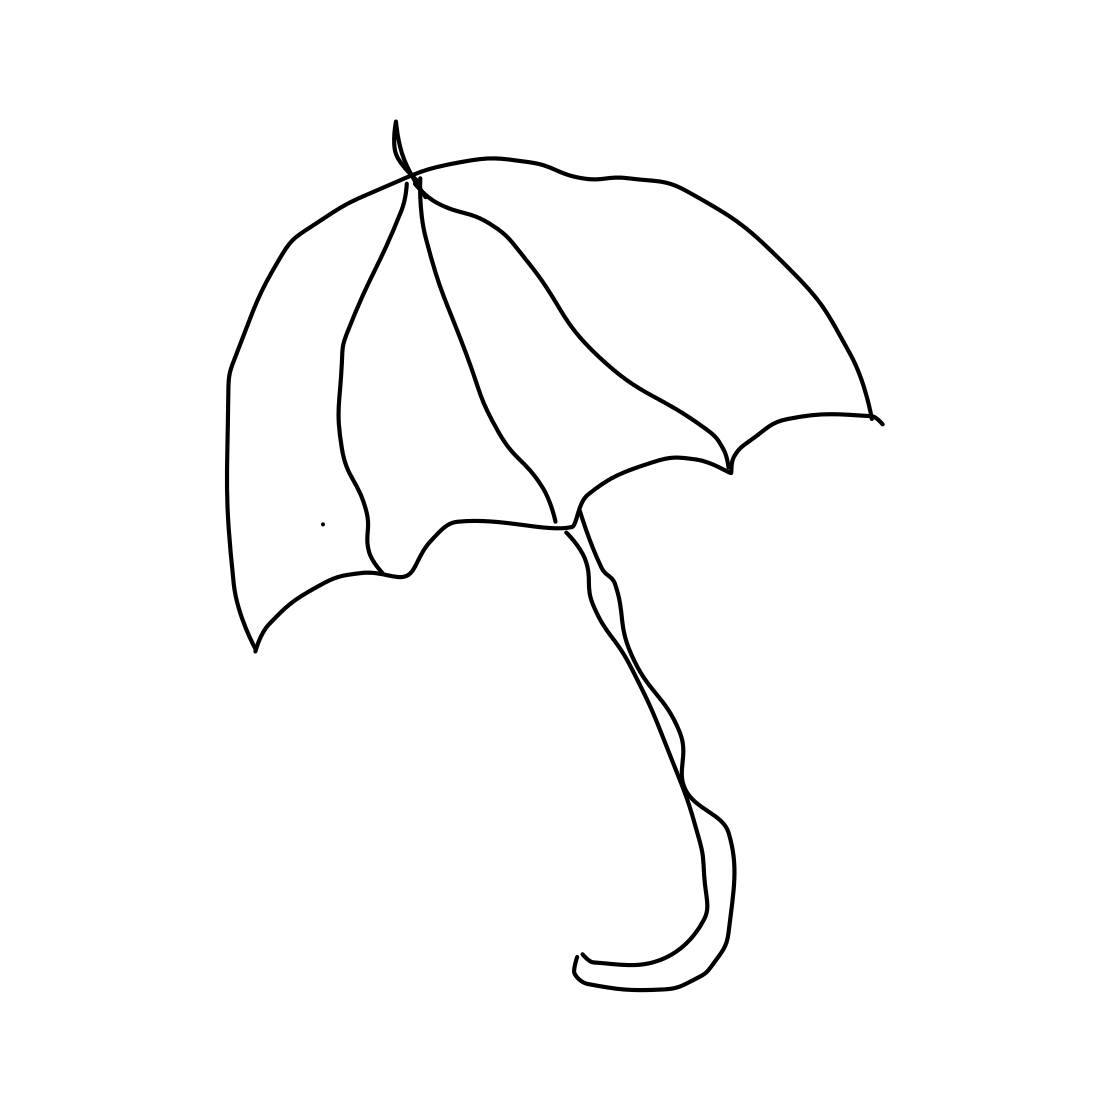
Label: umbrella